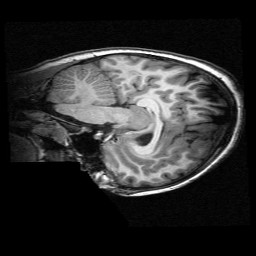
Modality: T1w
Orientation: sagittal
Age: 10
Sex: female
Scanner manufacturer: siemens
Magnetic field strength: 3 T
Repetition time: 2.3 s
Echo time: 0.00336 s